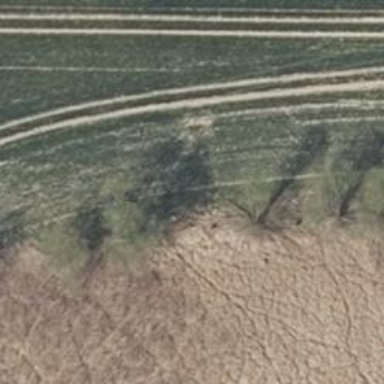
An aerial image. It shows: Row of deciduous broadleaved trees.